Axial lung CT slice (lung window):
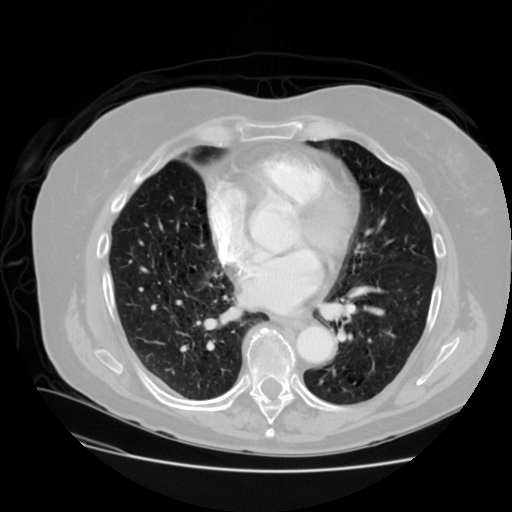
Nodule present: no